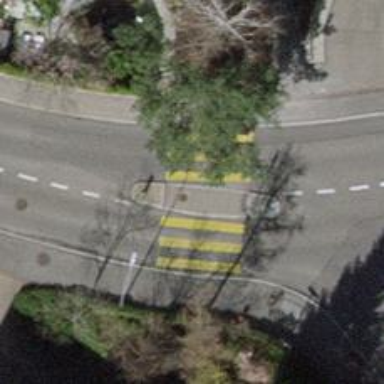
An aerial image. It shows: Uncontrolled zebra crossing with central island.